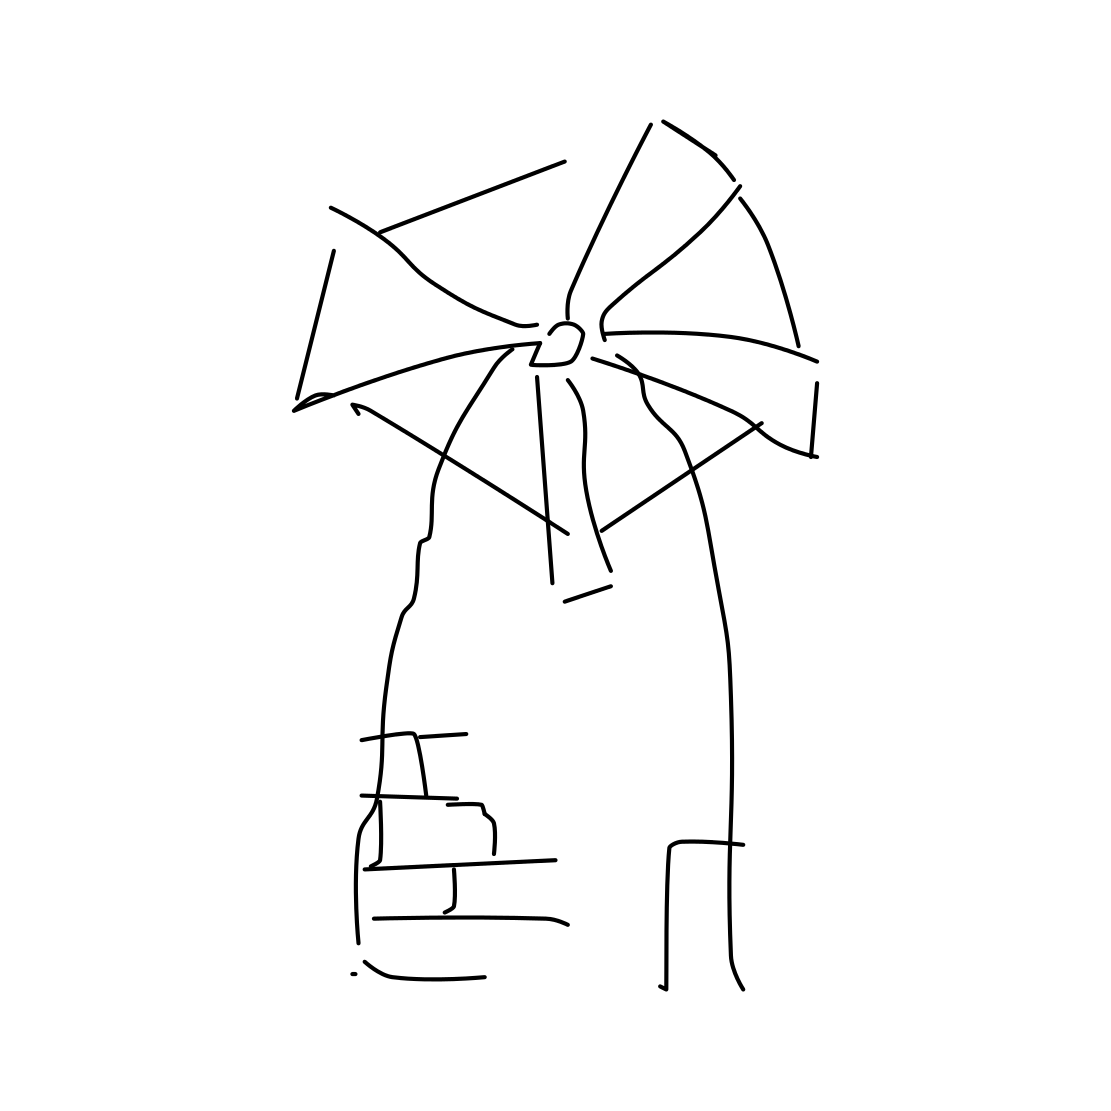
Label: windmill